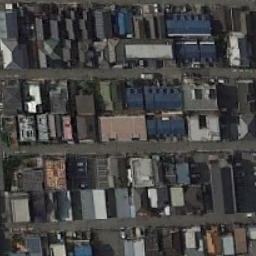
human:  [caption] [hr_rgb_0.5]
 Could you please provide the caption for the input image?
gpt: The houses in the residential area are arranged in an arc .

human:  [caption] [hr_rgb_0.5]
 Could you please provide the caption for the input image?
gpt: The dense residential is next to the road .

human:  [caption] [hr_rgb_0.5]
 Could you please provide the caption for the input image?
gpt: Many roads and neatly arranged houses in densely populated areas .

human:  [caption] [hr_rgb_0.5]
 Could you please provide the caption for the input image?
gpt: A dense residential area has lots of houses with different colors of roofs while some roads go through the residential area .

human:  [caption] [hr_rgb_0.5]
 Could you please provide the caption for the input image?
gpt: There are buildings of different colors on a dense residential area .